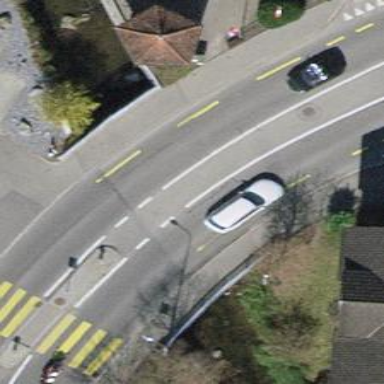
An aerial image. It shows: Secondary road bridge with designated cycle lane.